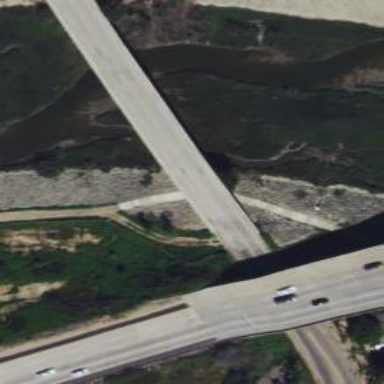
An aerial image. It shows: Tertiary road passing over bridge.